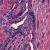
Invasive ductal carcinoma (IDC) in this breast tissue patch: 0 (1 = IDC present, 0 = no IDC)